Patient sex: F
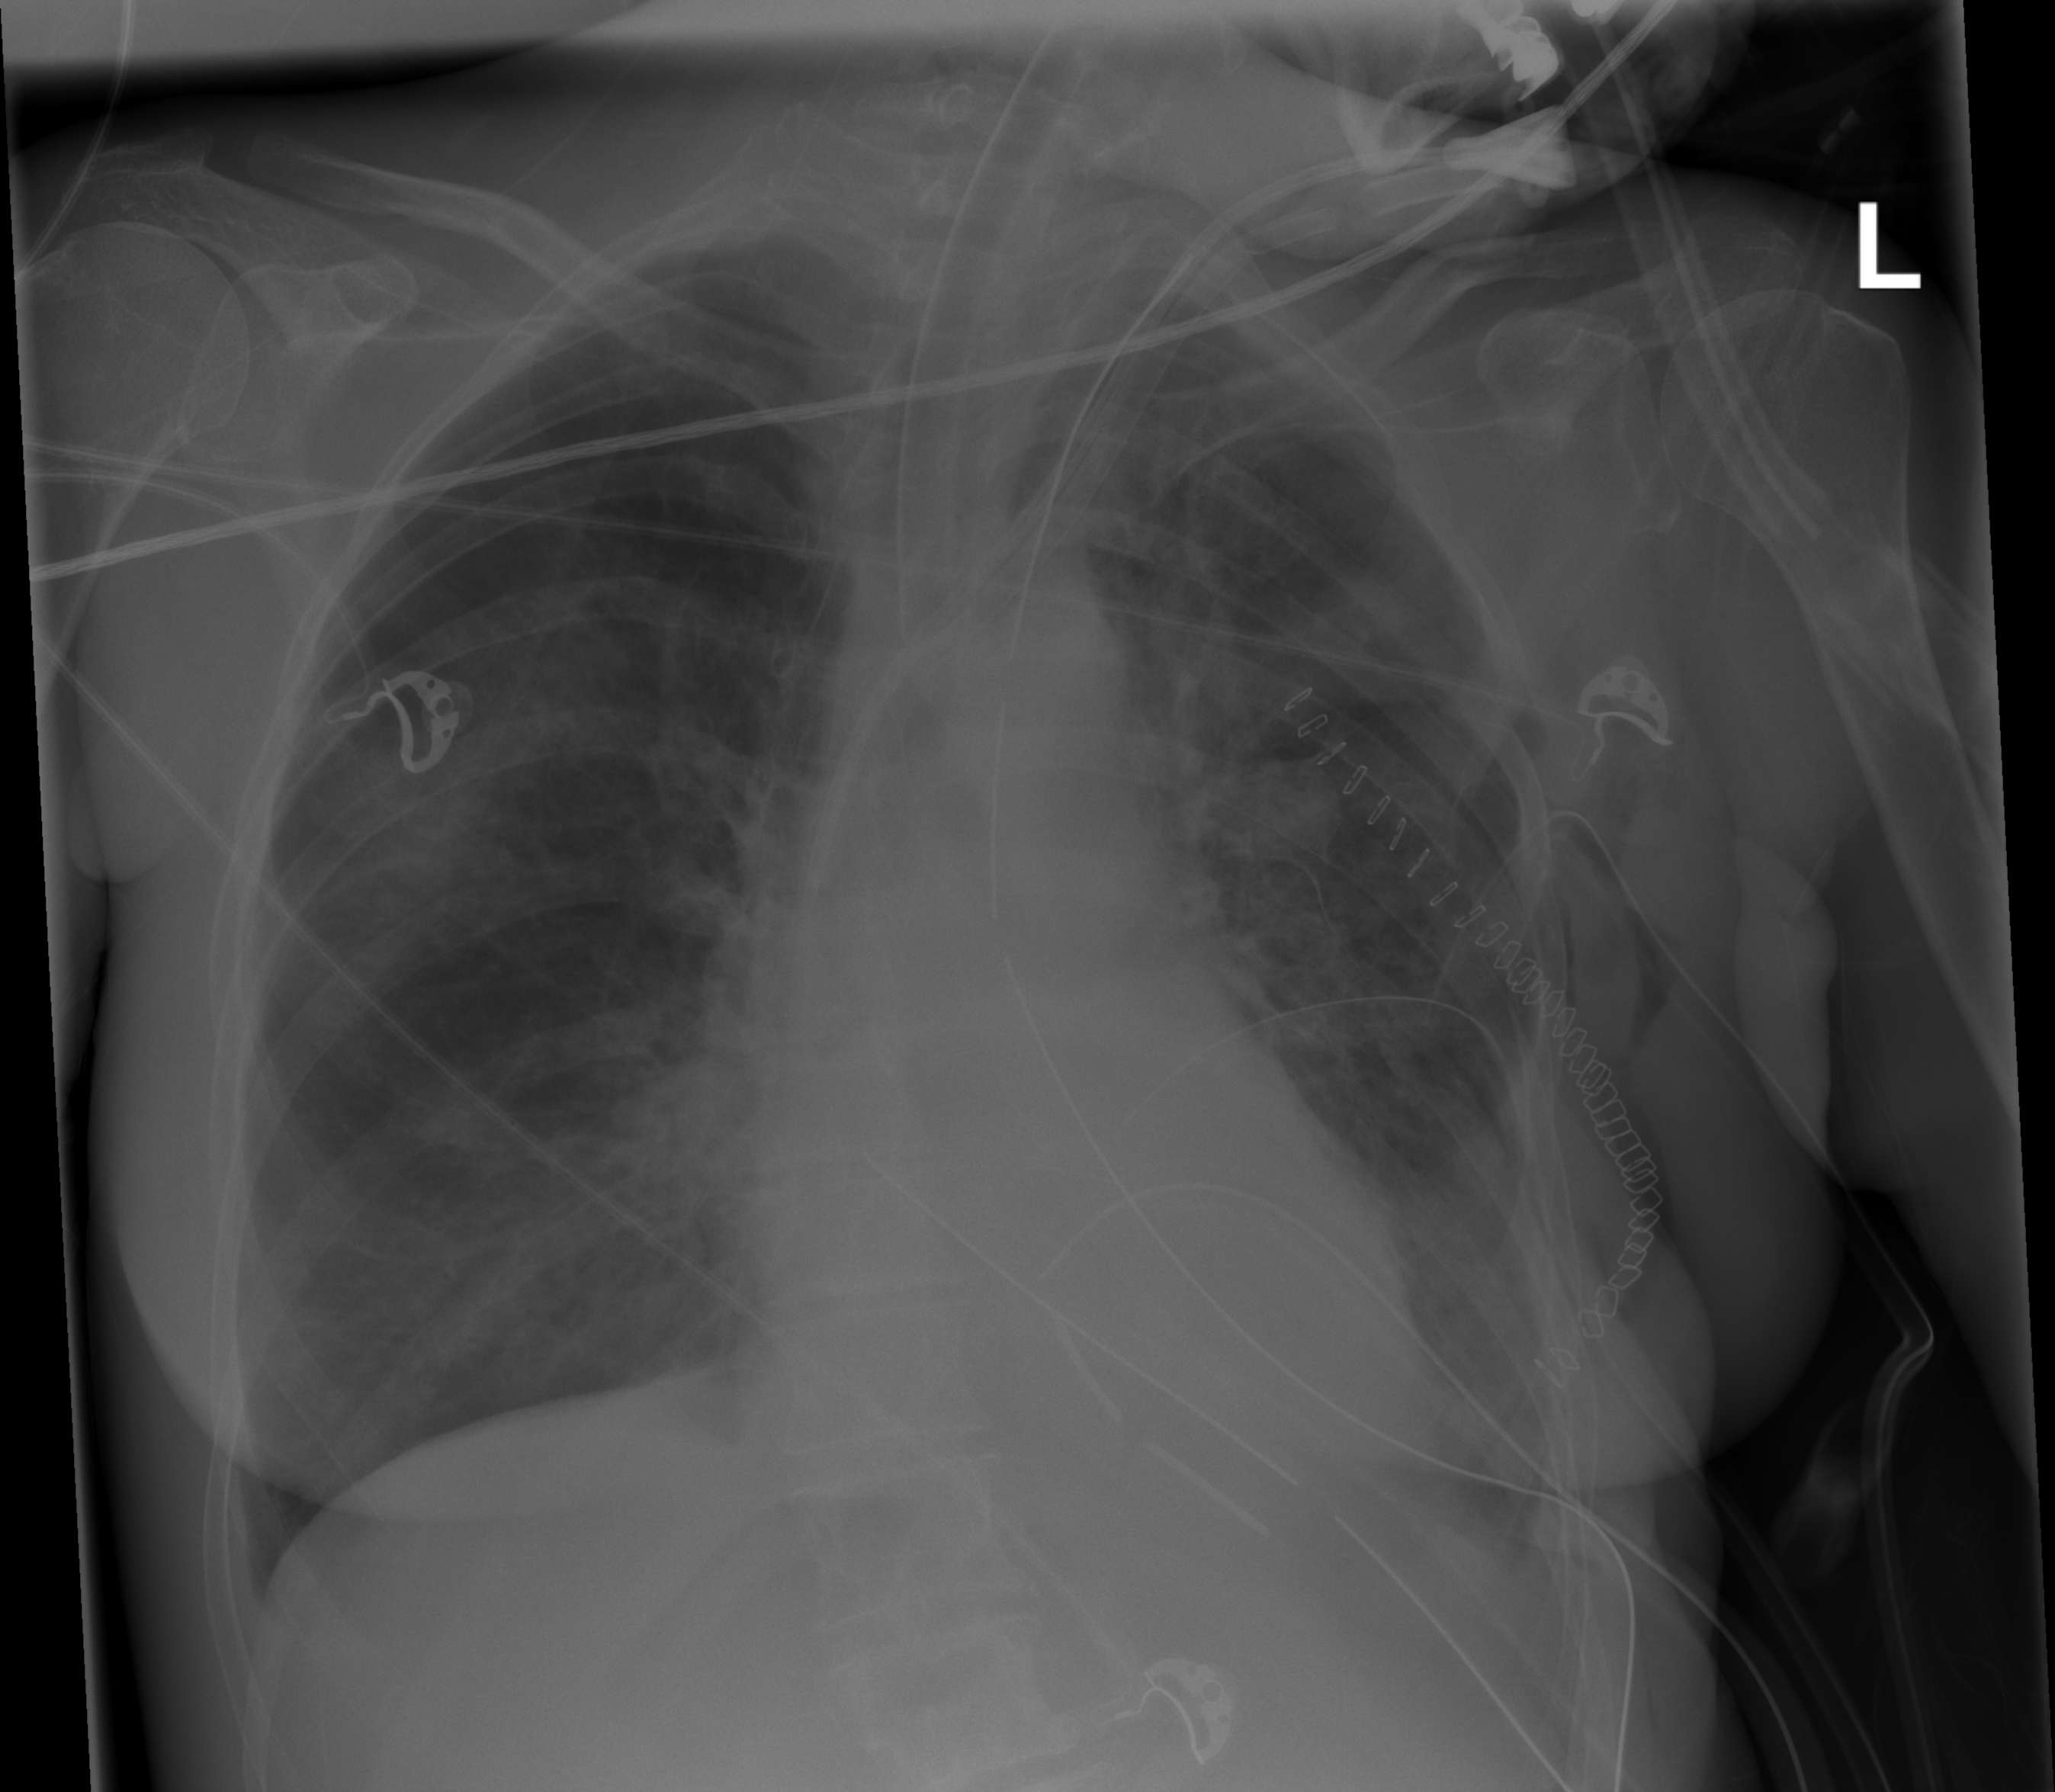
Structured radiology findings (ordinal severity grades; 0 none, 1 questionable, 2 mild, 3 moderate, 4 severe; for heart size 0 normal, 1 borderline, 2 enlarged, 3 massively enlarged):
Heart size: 0
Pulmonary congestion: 0
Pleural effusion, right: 0
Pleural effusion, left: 0
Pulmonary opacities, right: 0
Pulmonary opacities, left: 2
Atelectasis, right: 2
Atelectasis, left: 2